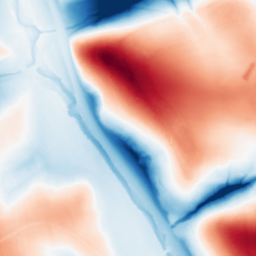
Category: classical
Decomposition family: gaussian_anisotropic
Decomposition parameters: sigma_x: 20
sigma_y: 50
Upsampling method: linear_exact
Upsampling parameters: scale: 4
Upsampling scale: 4